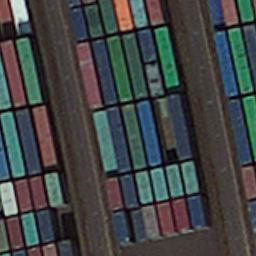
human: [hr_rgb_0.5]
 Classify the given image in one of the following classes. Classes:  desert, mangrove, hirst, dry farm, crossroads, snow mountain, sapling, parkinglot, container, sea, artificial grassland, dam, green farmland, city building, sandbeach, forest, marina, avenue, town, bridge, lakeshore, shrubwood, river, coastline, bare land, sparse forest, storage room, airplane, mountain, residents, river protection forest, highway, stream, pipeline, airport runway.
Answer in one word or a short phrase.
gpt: container